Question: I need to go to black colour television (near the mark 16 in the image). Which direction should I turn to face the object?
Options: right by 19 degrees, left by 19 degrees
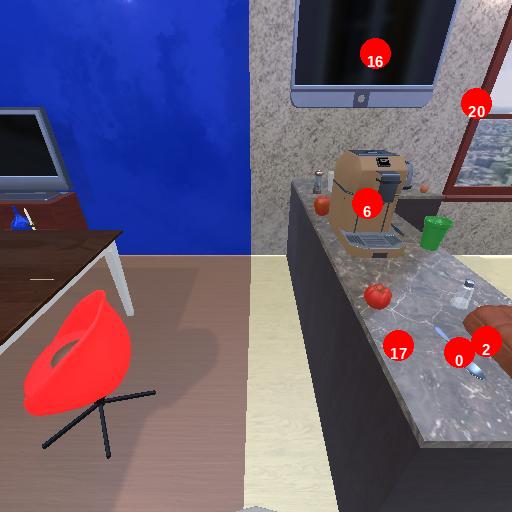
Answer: right by 19 degrees